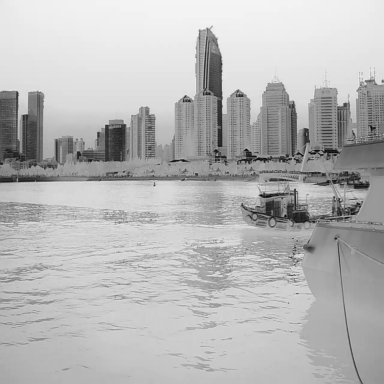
There is a bulk_carrier in the infrared image.